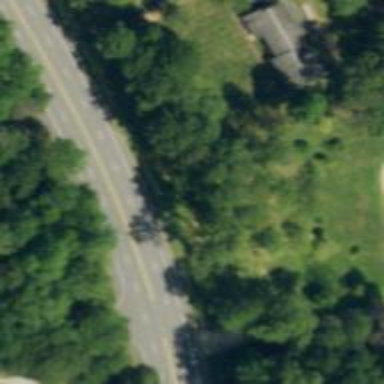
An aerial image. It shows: Asphalt trunk highway.